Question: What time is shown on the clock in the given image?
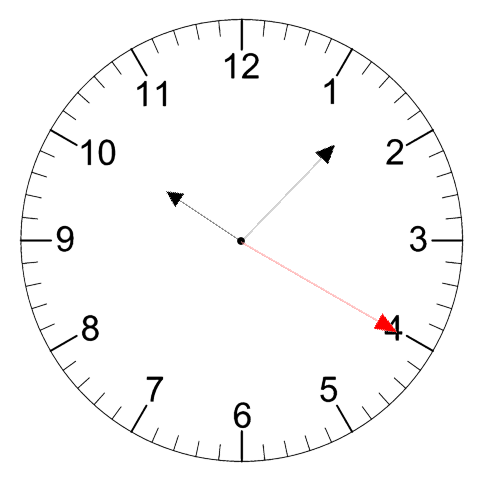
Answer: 10:07:20